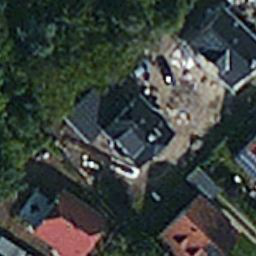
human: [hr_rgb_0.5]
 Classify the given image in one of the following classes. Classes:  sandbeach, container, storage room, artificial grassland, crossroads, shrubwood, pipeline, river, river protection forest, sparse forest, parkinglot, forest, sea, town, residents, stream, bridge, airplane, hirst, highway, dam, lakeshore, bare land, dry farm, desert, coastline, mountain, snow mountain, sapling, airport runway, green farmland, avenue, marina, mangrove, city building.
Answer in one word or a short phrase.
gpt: residents